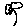
Label: flower